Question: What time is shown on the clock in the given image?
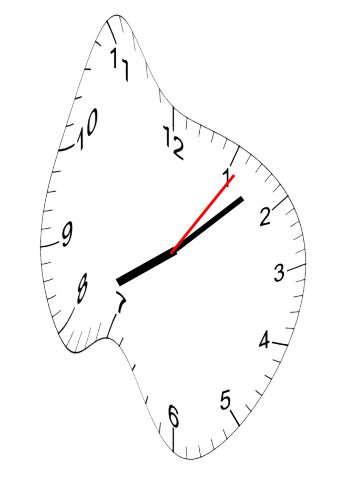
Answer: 08:08:06